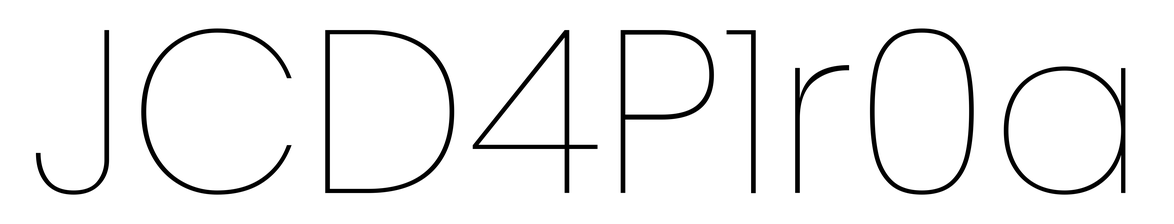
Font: Poppins-Thin